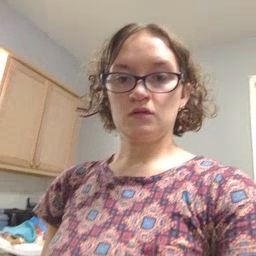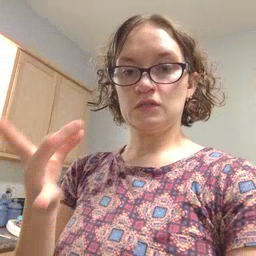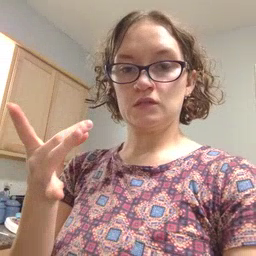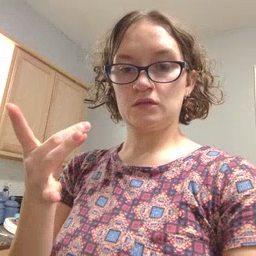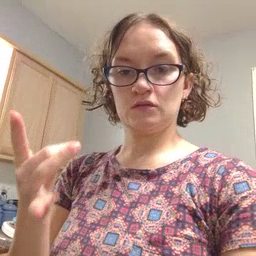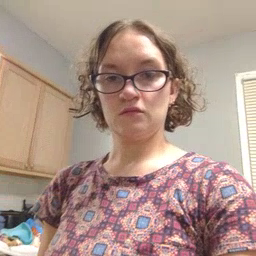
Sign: sticky